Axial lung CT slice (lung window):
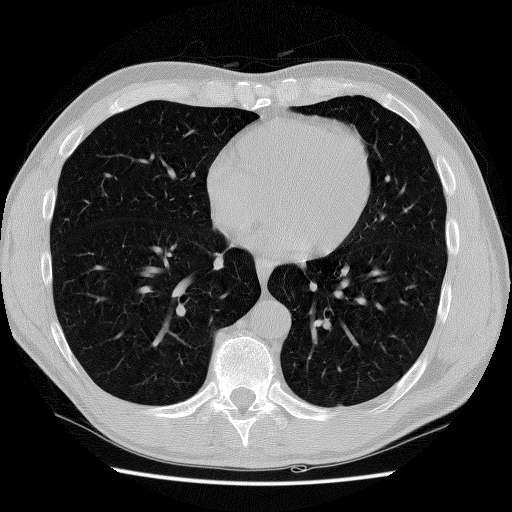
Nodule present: no